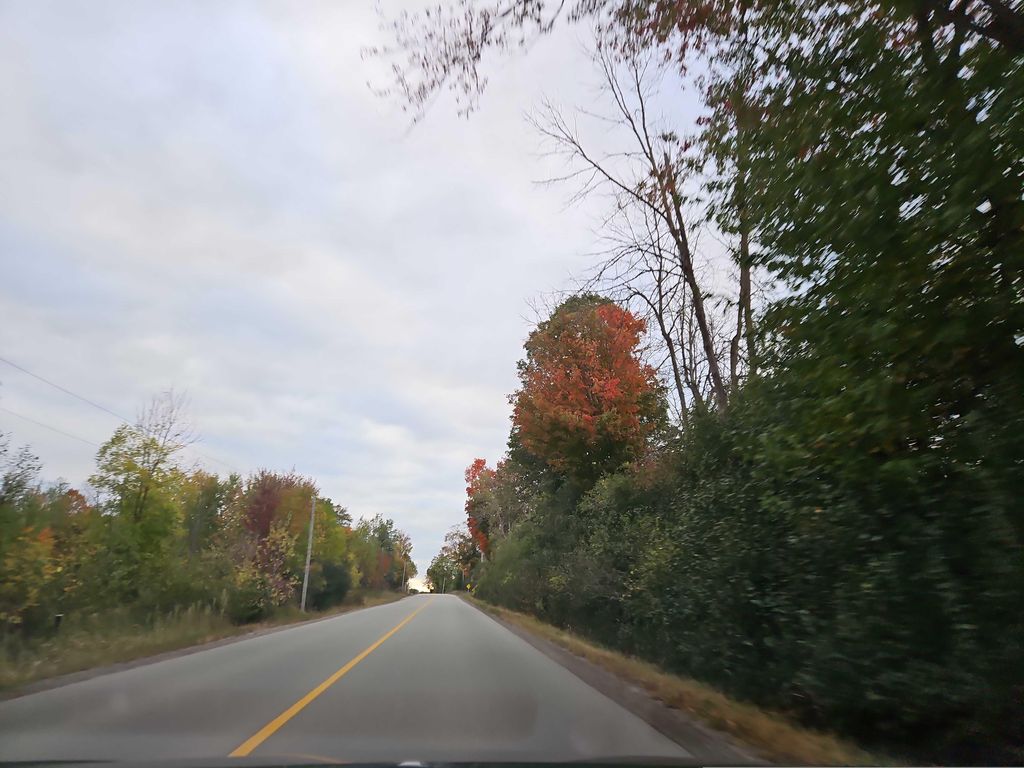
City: kitchener-waterloo